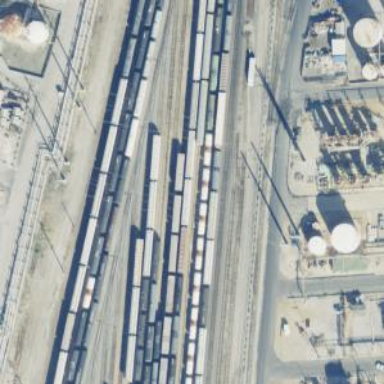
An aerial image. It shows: Railway yard used for servicing trains.